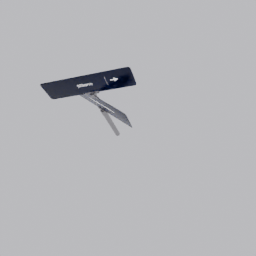
Label: architecture